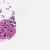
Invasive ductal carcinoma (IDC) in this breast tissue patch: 0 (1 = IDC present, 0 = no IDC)